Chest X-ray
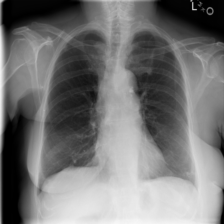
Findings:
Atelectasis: negative
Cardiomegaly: negative
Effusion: negative
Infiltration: negative
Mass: negative
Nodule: negative
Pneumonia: negative
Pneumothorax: negative
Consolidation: negative
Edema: negative
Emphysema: positive
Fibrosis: negative
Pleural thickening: negative
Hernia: negative